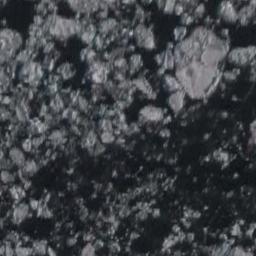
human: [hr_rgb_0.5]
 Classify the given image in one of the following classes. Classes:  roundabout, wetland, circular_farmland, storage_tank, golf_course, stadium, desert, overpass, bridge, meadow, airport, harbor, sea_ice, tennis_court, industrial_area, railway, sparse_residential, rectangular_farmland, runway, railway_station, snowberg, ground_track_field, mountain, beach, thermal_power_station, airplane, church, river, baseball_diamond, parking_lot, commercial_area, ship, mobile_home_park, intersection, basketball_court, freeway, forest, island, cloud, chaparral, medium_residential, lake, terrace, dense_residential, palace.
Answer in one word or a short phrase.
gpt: sea_ice